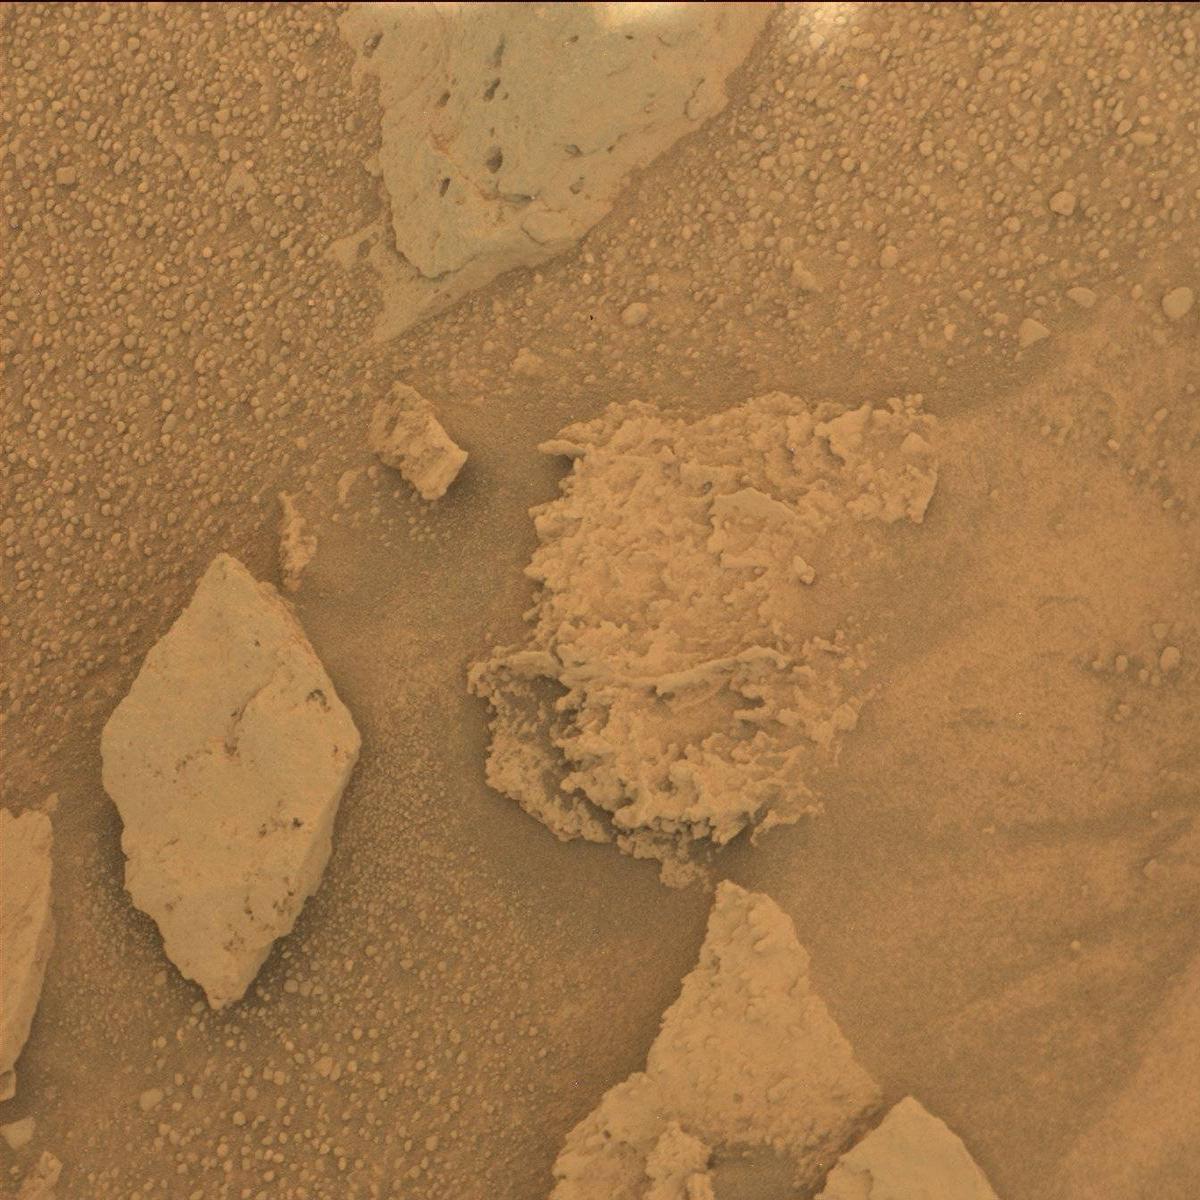
Terrain classes present: Bedrock, Rock, Sand / Soil